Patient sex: M
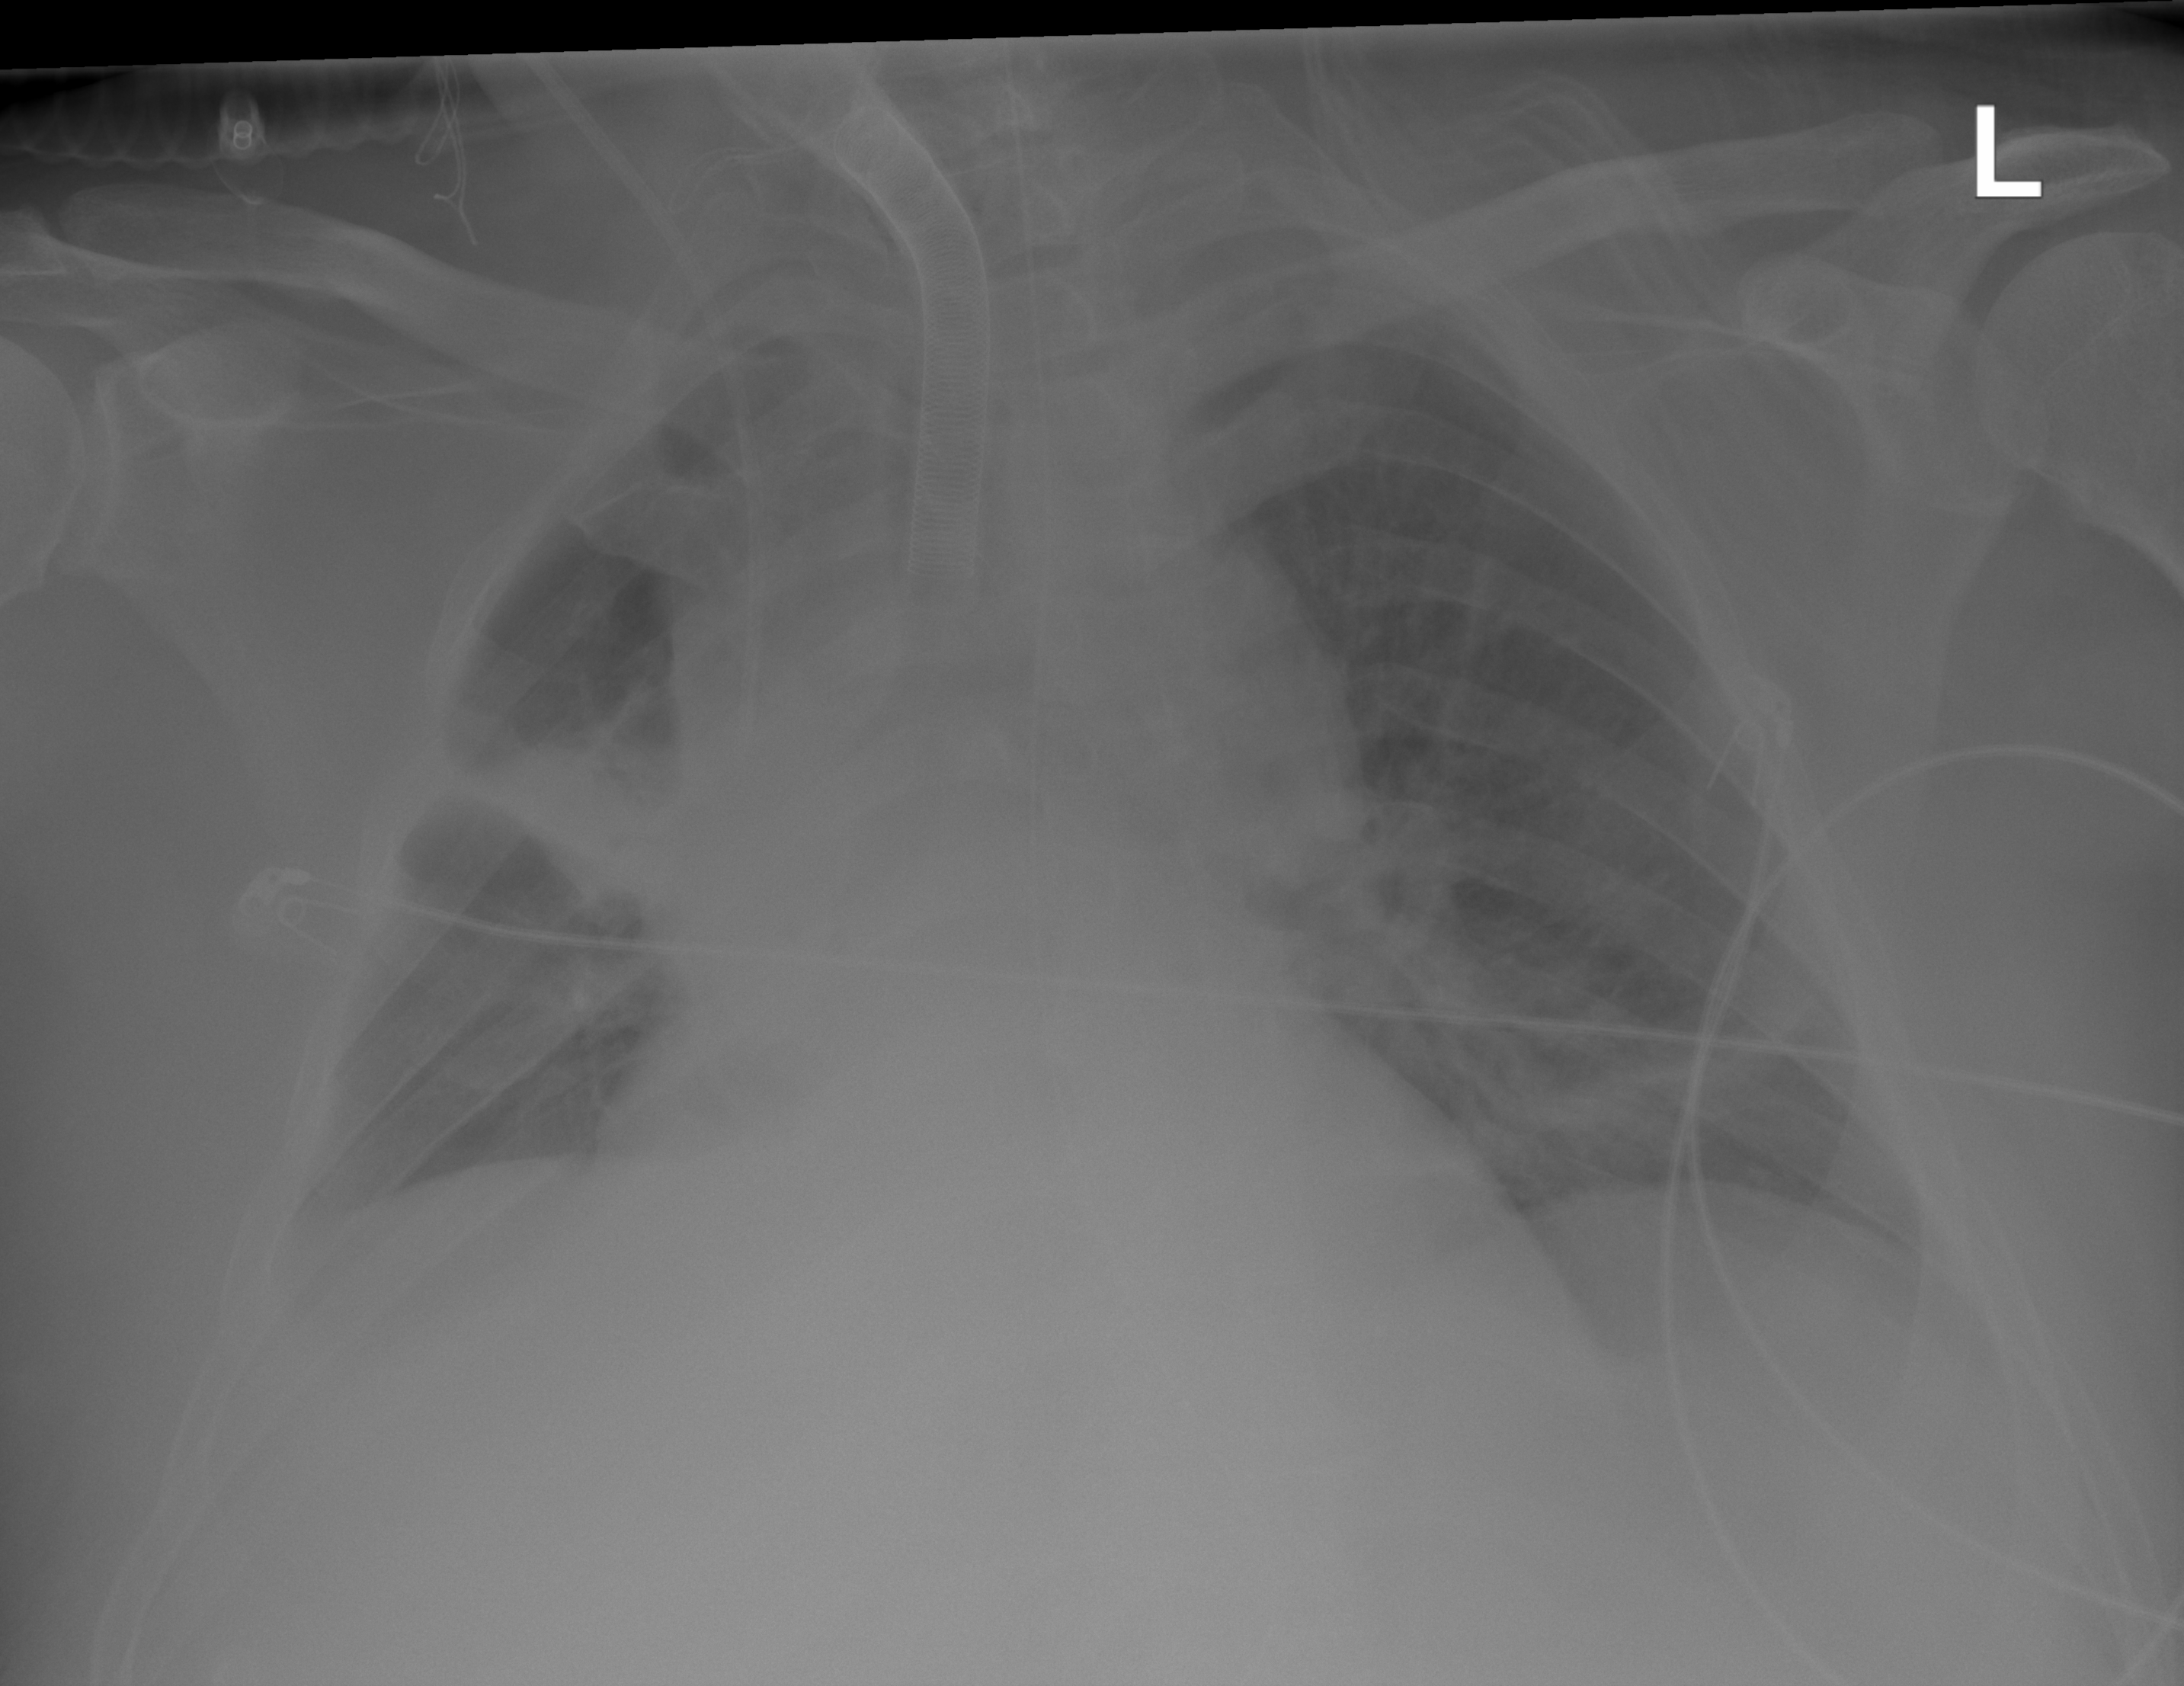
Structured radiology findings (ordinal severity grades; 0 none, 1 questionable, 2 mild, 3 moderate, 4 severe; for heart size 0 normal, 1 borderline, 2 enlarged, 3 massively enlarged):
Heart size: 1
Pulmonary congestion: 0
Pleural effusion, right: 0
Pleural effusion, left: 0
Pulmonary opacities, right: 0
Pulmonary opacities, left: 0
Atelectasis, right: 3
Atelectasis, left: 0